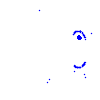
Particle: kaon